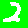
Digit: 2